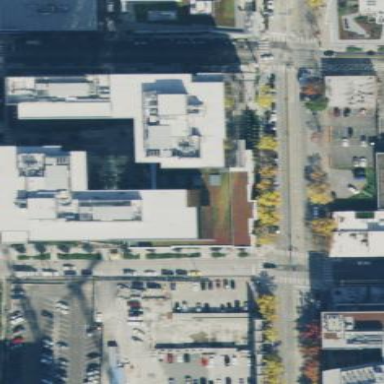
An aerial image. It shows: Part of building is shown in the image.